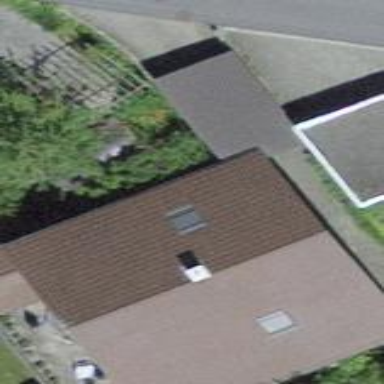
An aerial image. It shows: Gabled roof on residential building.